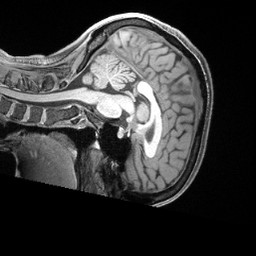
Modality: T1w
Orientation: sagittal
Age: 31
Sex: female
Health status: healthy
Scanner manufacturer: siemens
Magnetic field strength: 3 T
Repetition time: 2.4 s
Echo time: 0.00222 s